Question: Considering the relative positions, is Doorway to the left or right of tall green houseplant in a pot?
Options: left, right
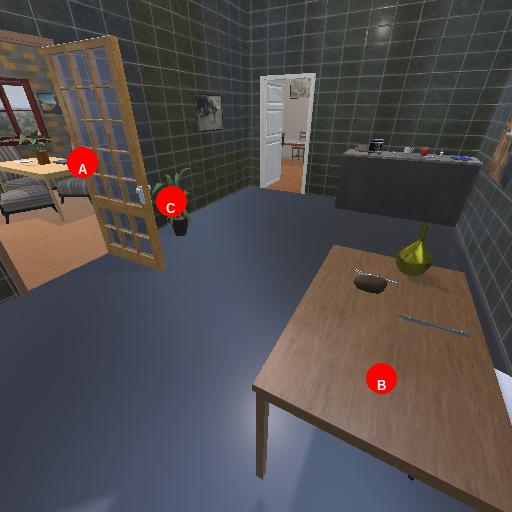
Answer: left